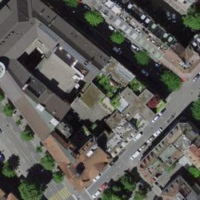
EUNIS habitat code: 54
Species observed at this site:
Cichorium intybus
Malva sylvestris
Cyanistes caeruleus